Question: New to pandas/python and trying to figure out how to get a repeating line throughout all of my graphs to pin point and exact location, my code is working and I have the line showing for one therefore I would imagine I need to loop through all of them, but I simply don't know how to do it.
Code is following:
'''
crimeDataBelfastMonthByType = crimeData[['Ward Name','Month']]
crimeDataBelfastMonthByType = pd.DataFrame({'count' : crimeDataBelfastMonthByType.groupby([ "Ward Name", "Month"] ).size()}).reset_index()
fig3 = pd.pivot_table(crimeDataBelfastMonthByType, values='count', index=['Month'], columns=['Ward Name'], fill_value=0)
fig3.index = pd.DatetimeIndex(fig2.index)
fig3.plot(figsize=(30, 30), subplots=True, layout=(-1, 6), sharex=False, sharey=False);
plt.axvline(x = ['2016-01'], color='red',linestyle='--');
'''
Graph is the following:

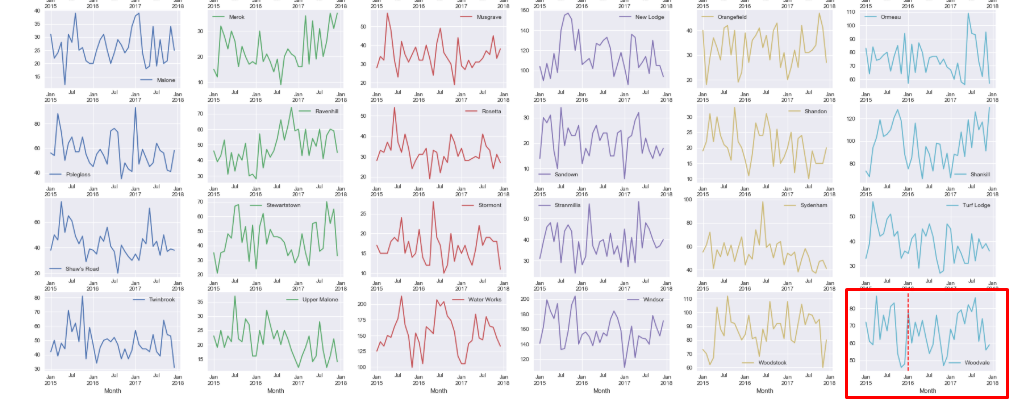
Answer: The 'DataFrame.plot()' method returns as its first argument a numpy array of all the matplotlib subplot axes in the resulting figure.
save the axis array, loop through it, and call 'ax.axvline()' on each subplot.
'''
# Unchanged lines from your example
crimeDataBelfastMonthByType = crimeData[['Ward Name','Month']]
crimeDataBelfastMonthByType = pd.DataFrame({'count' : crimeDataBelfastMonthByType.groupby([ "Ward Name", "Month"] ).size()}).reset_index()
fig3 = pd.pivot_table(crimeDataBelfastMonthByType, values='count', index=['Month'], columns=['Ward Name'], fill_value=0)
fig3.index = pd.DatetimeIndex(fig2.index)
# Modified lines below
axarr = fig3.plot(figsize=(30, 30), subplots=True, layout=(-1, 6), sharex=False, sharey=False);
for ax in axarr.flat:
ax.axvline(x = ['2016-01'], color='red',linestyle='--');
'''